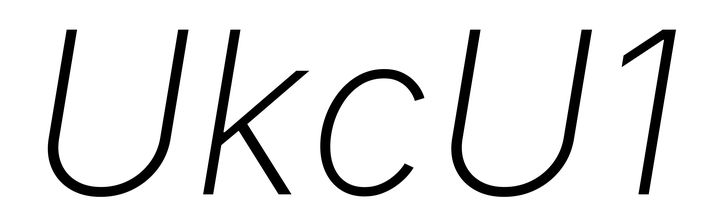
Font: Inter-Italic_ExtraLight_Italic